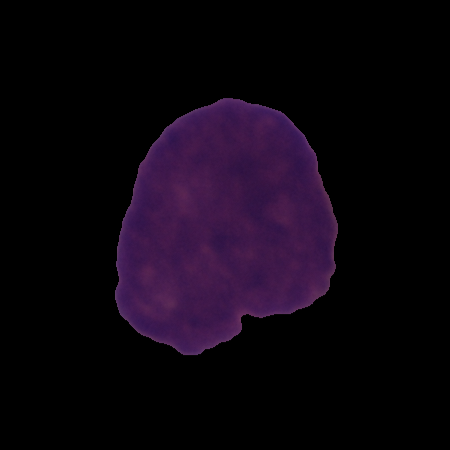
Label: cancer